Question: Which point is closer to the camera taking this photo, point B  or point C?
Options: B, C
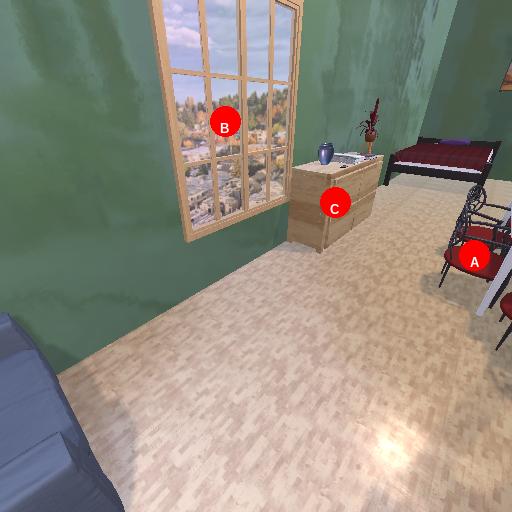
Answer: B